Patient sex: M
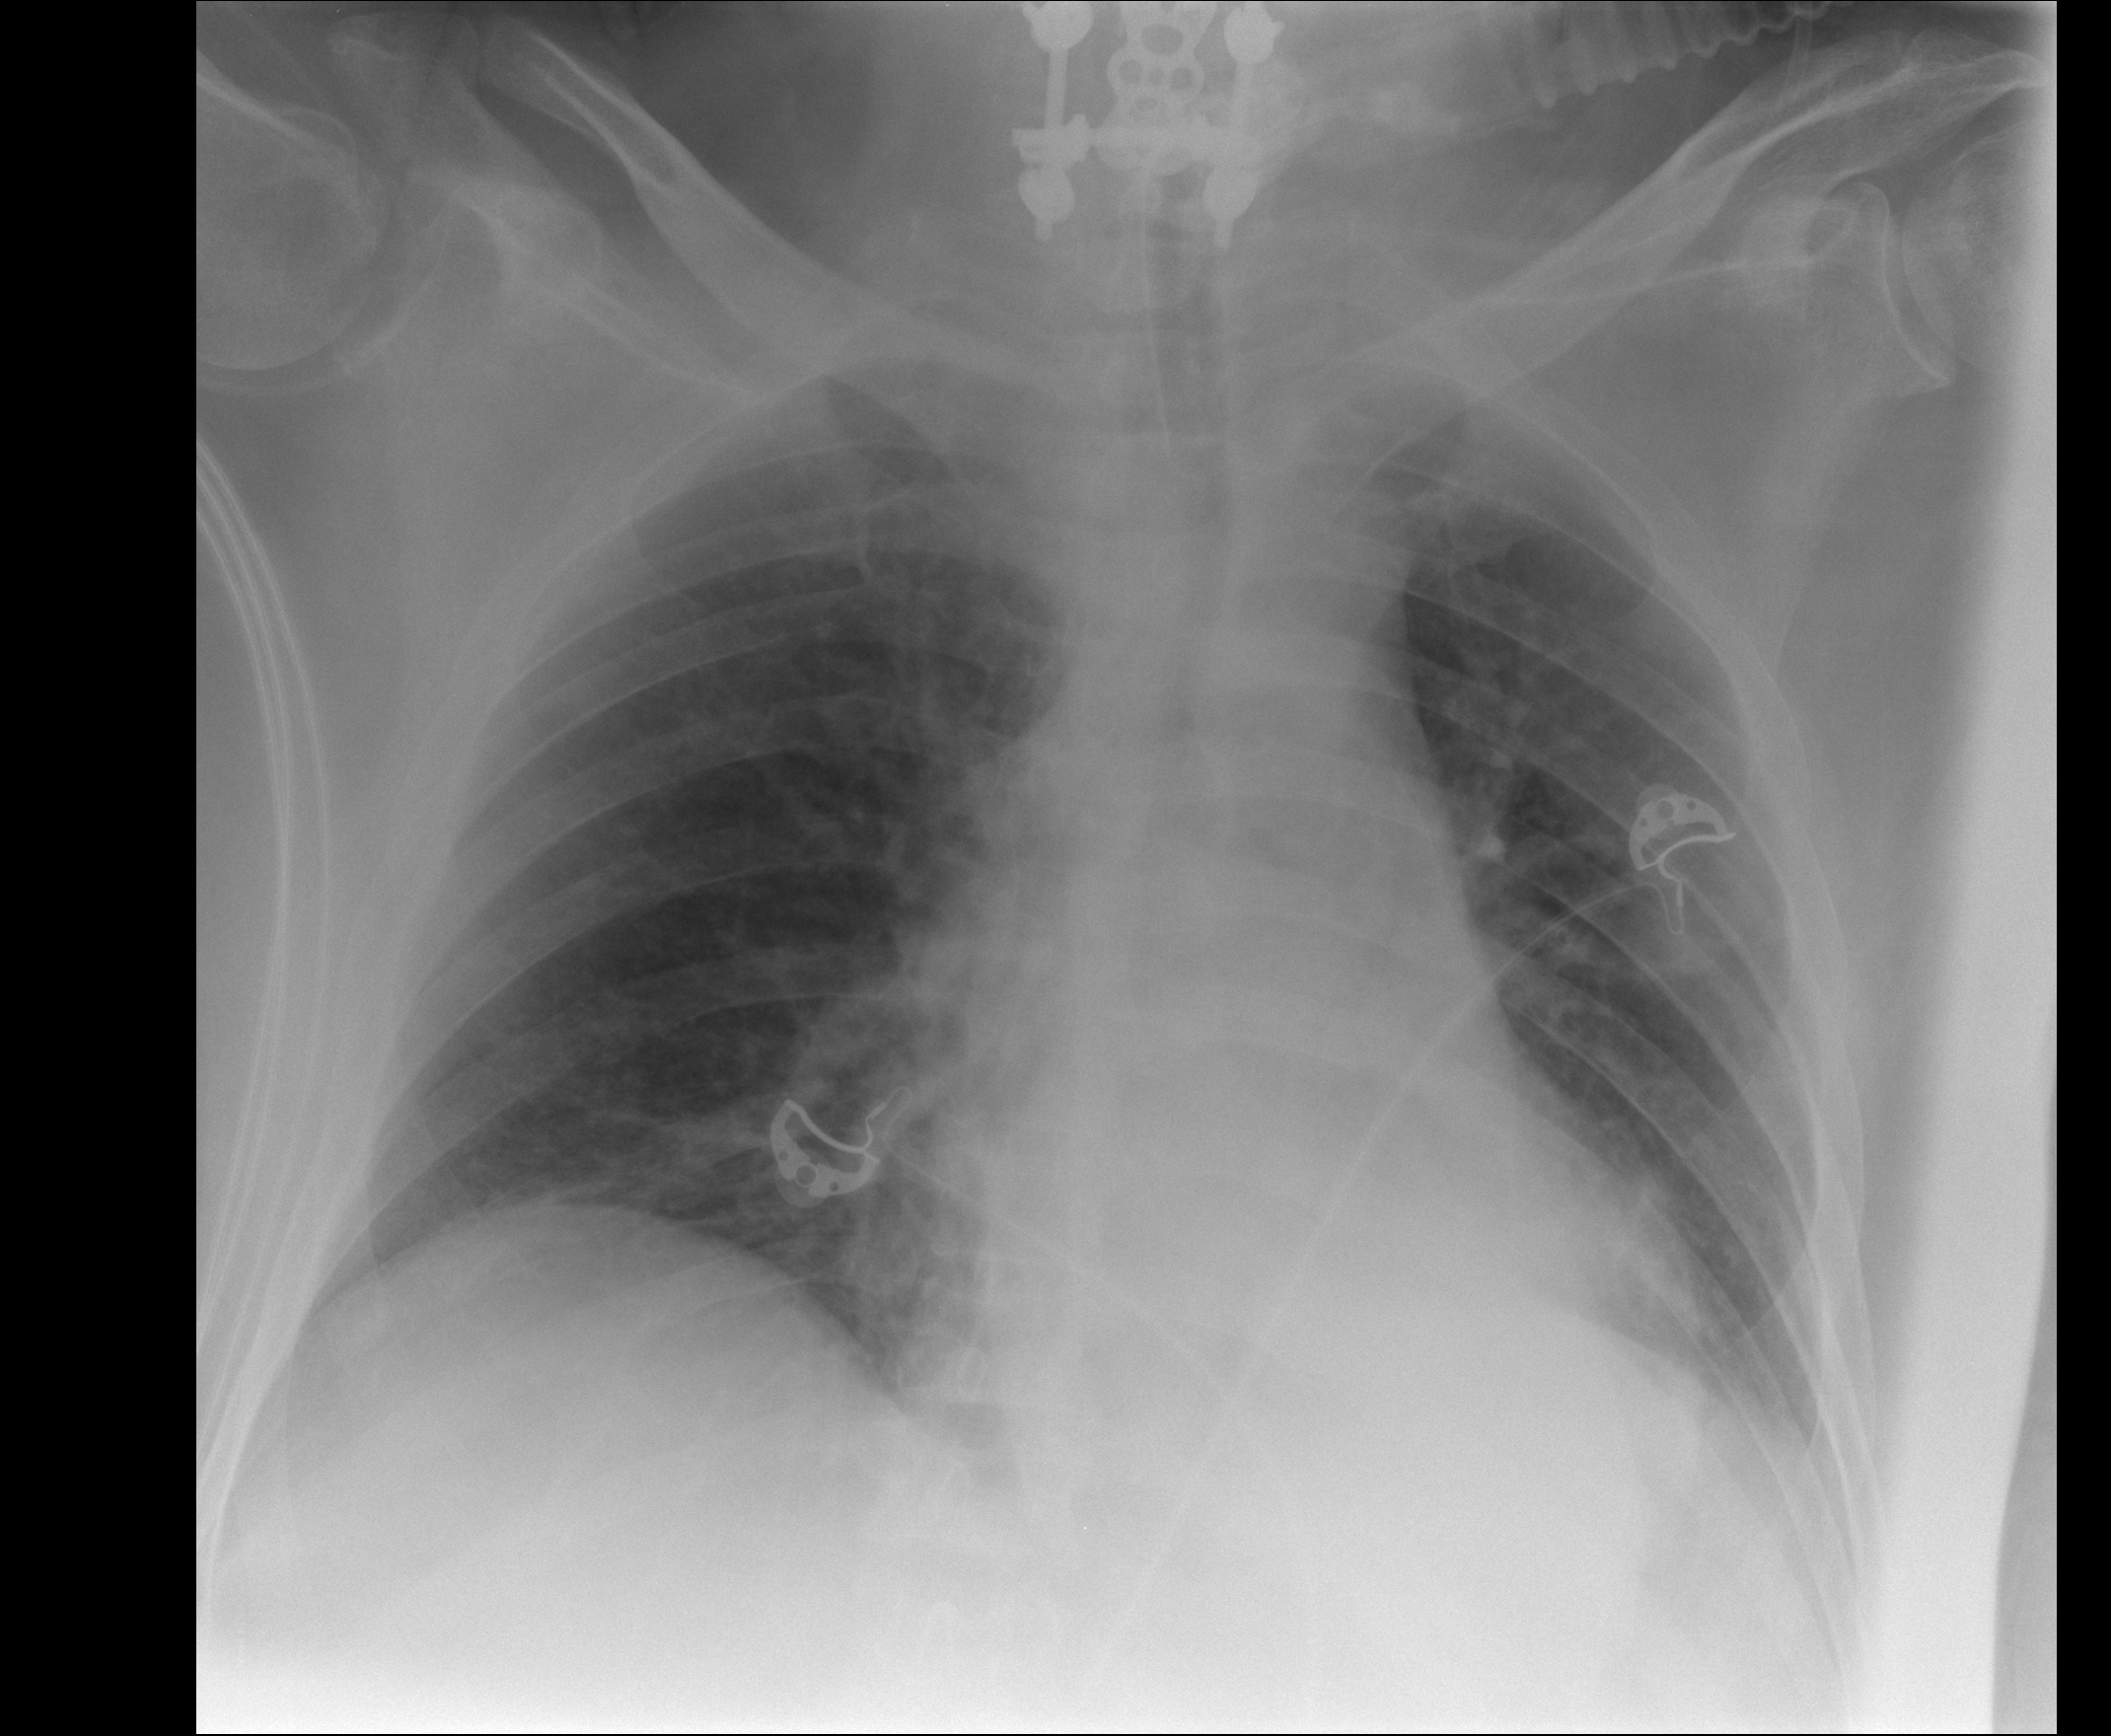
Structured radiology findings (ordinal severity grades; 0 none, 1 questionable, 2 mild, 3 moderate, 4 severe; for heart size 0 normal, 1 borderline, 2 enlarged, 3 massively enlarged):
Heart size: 0
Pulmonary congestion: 0
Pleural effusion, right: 0
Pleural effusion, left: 0
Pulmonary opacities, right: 1
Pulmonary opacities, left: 1
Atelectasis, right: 0
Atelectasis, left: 2